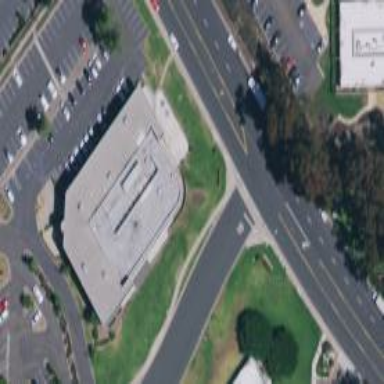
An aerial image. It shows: Industrial building.